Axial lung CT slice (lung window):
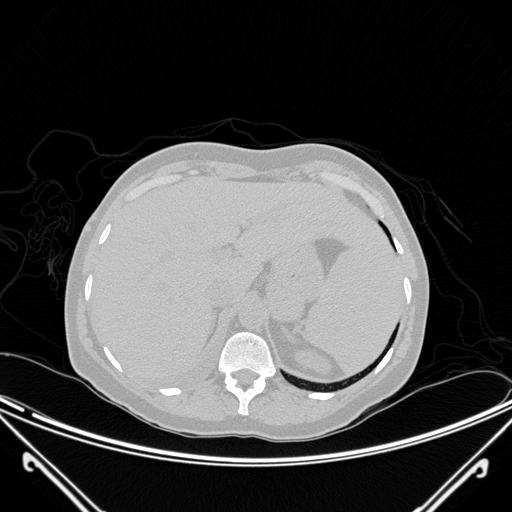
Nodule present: no